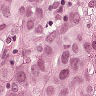
Metastatic tissue present: yes